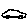
Label: car